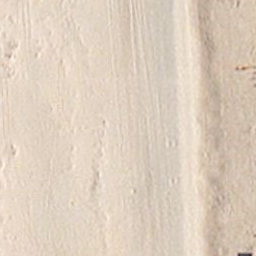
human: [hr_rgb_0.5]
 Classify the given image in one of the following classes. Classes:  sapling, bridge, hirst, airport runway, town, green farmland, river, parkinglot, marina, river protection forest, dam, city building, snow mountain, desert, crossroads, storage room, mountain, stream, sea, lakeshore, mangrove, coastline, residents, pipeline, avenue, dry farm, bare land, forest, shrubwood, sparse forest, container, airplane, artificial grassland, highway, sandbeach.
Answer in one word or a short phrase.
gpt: sandbeach